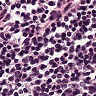
Metastatic tissue present: no